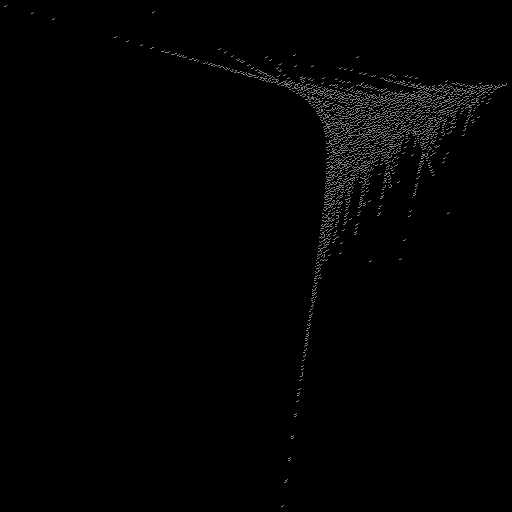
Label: umbrellafern